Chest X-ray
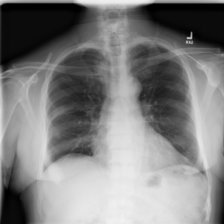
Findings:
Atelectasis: negative
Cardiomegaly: negative
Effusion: negative
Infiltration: negative
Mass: negative
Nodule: negative
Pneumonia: negative
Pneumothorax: negative
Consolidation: negative
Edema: negative
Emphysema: negative
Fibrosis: negative
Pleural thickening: negative
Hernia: negative